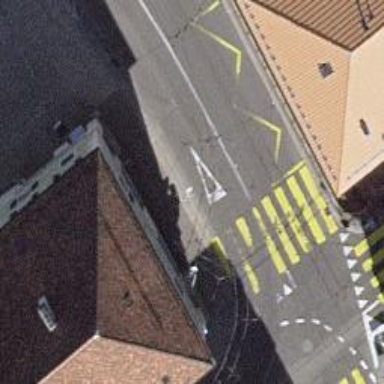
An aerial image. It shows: Road with traffic signals.